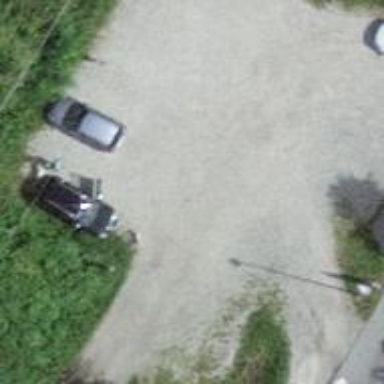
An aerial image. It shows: Parking area with pebblestone surface.